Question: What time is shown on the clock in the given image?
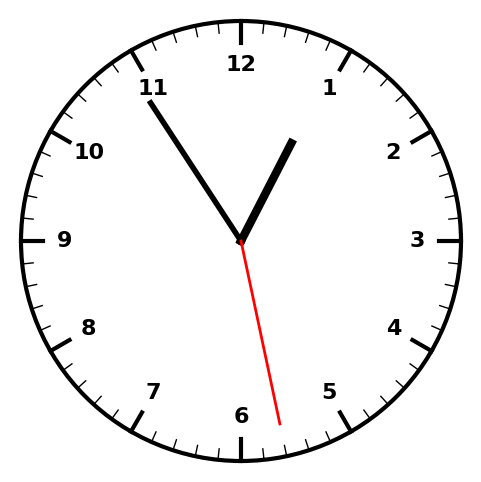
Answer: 12:54:28